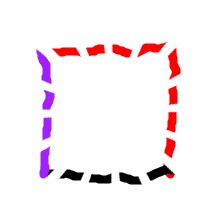
Shape: square